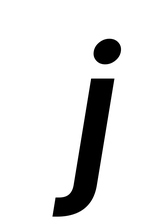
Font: Inter-Italic_SemiBold_Italic